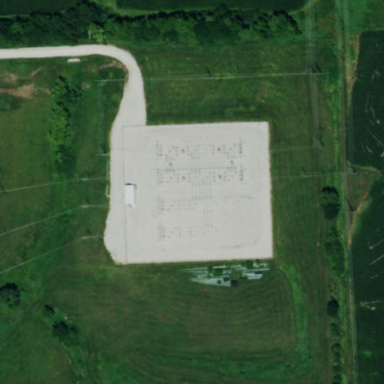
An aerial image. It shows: Power substation surrounded by fence.